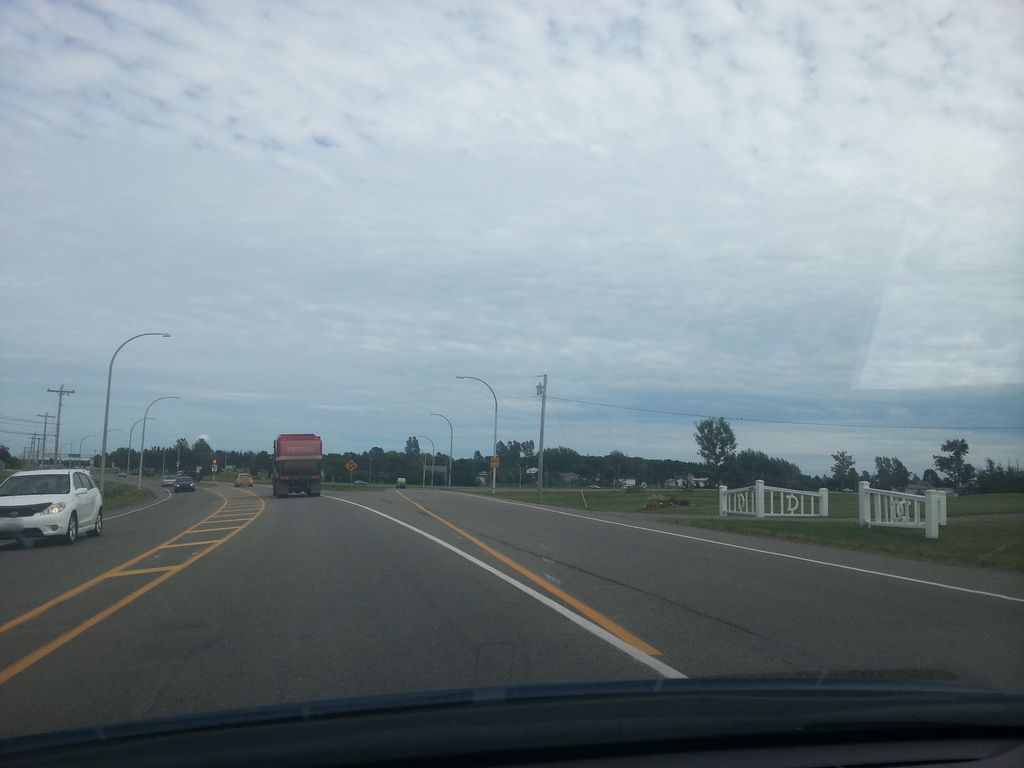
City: charlottetown